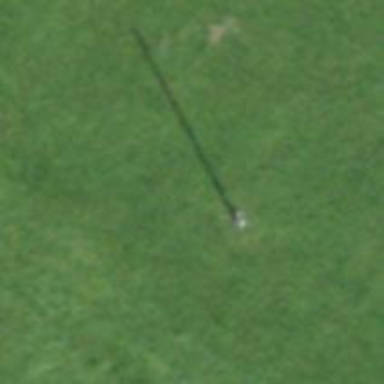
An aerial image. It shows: Power pole.